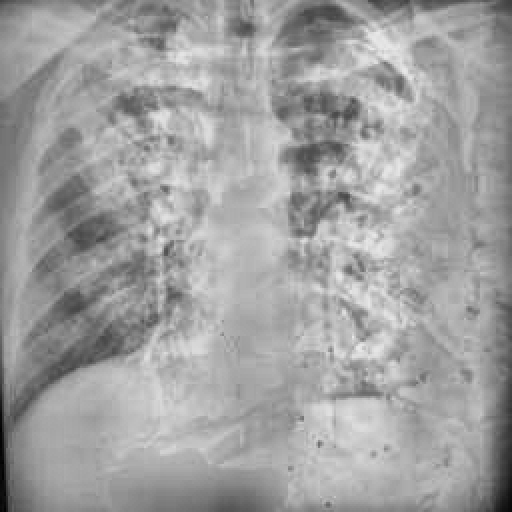
Finding: TUBERCULOSIS